【题型】填空题　【知识点】函数　【难度】medium
已知圆 \( P \) 的圆心 \( P \) 在函数 \( y = -\dfrac{\sqrt{3}}{x} \) 图象上，若圆 \( P \) 与 \( x \) 轴和直线 \( y = \sqrt{3}x \) 都相切，则点 \( P \) 的坐标为 \underline{\ \ \ \ \ \ }。
【解答】
【答案】\((-1,\sqrt{3})\) 或 \((1,-\sqrt{3})\)

【详解】解：如图，当点 \( P \) 在第二象限内时，点 \( A \)、\( B \) 为切点，连接 \( AP \)、\( BP \)、\( OP \)，则 \( PA \perp x \) 轴，\( PB \perp OB \)，

由切线长定理可得 \( OA = OB \)，\( \angle AOP = \angle BOP \)，

$\because$ 直线 \( OB \) 解析式为 \( y = \sqrt{3}x \)，

$\therefore \angle BOC = 60^\circ$，

$\therefore \angle AOB = 120^\circ$，

$\therefore \angle AOP = \angle BOP = 60^\circ$，

$\therefore \angle APO = 30^\circ$，

设 \( OA = a \)，则 \( OP = 2a \)，

$\therefore AP = \sqrt{3}a$，

$\therefore P(-a,\sqrt{3}a)$，

$\because$ 点 \( P \) 在函数 \( y = -\dfrac{\sqrt{3}}{x} \) 图象上，

$\therefore \sqrt{3}a = -\dfrac{\sqrt{3}}{-a}$，

解得 \( a = 1 \)，

$\therefore P(-1,\sqrt{3})$；

当点 \( P \) 在第四象限内时，同理可得 \( P(1,-\sqrt{3}) \)；

综上，点 \( P \) 的坐标为 \((-1,\sqrt{3})\) 或 \((1,-\sqrt{3})\)。

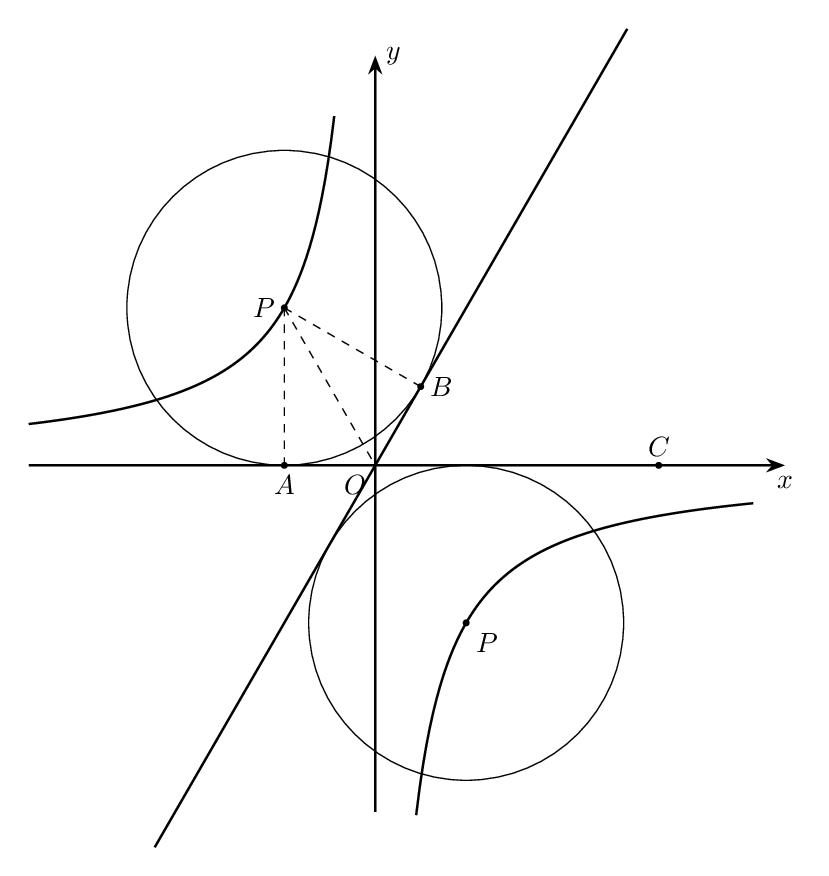